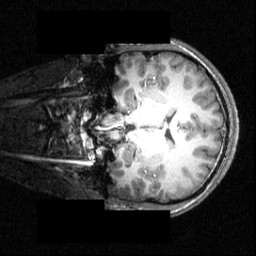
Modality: T1w
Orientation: coronal
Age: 18
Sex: male
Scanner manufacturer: siemens
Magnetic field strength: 3.951 T
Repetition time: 1.5 s
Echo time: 0.00335 s